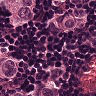
Metastatic tissue present: yes